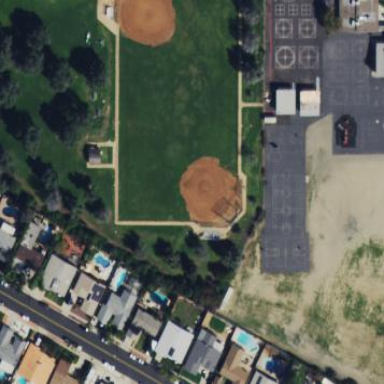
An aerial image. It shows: Baseball pitch for leisure and sports activities.